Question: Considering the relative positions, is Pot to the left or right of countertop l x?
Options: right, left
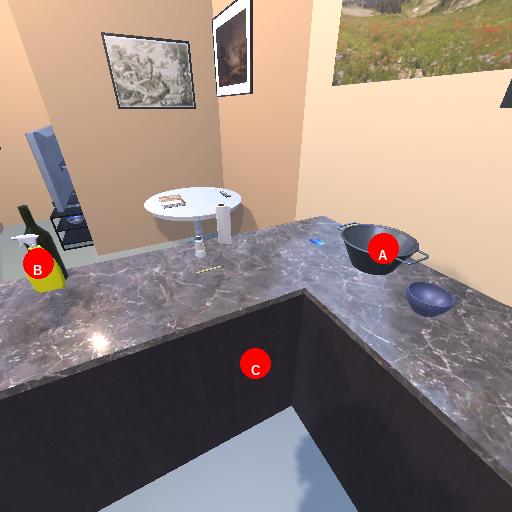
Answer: right